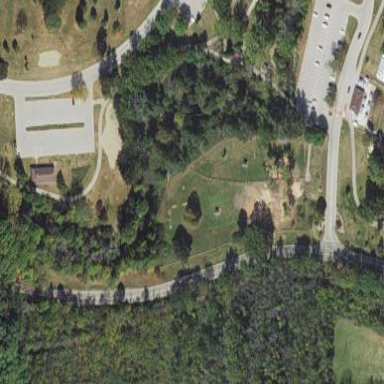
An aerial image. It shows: Dog park for leisure land.